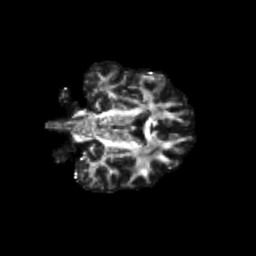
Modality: FA
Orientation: coronal
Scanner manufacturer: siemens
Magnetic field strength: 3 T
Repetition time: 9.2 s
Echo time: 0.084 s